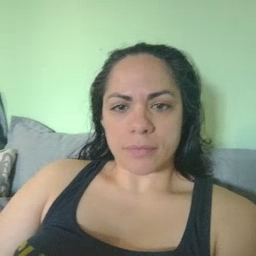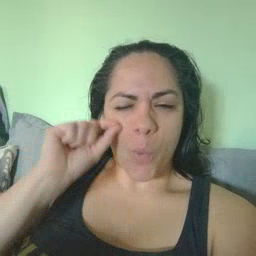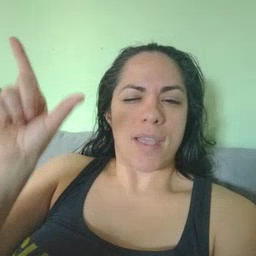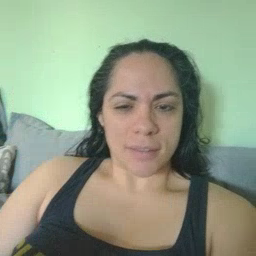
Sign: awake